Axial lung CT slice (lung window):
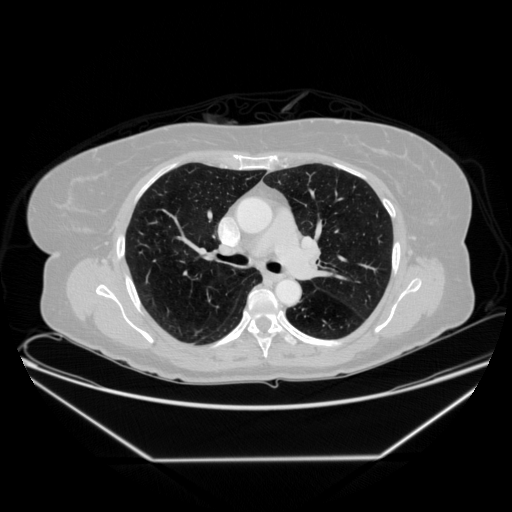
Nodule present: no